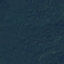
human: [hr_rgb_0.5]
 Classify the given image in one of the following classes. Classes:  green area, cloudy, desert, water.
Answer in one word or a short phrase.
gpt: green area